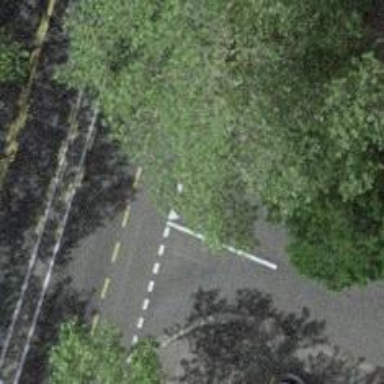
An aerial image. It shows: Crossing on the road.